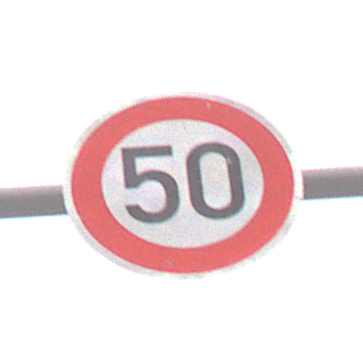
Verkehrszeichen: Geschwindigkeit50
Umgebung: Outdoor, Nature
Tageszeit: Midday
Wetter: Overcast
Licht: Natural
Jahreszeit: Winter
Kontrast: LowContrast